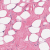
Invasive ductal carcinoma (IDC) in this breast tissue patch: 0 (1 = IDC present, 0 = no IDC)